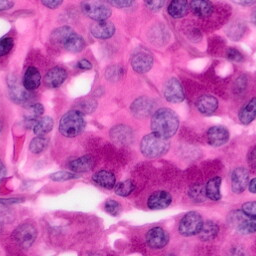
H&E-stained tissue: Pancreatic